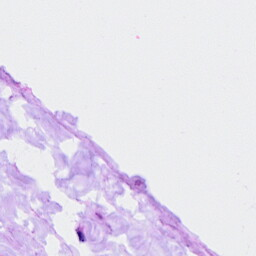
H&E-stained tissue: Ovarian